Question: What is the reading of the measurement in the image?
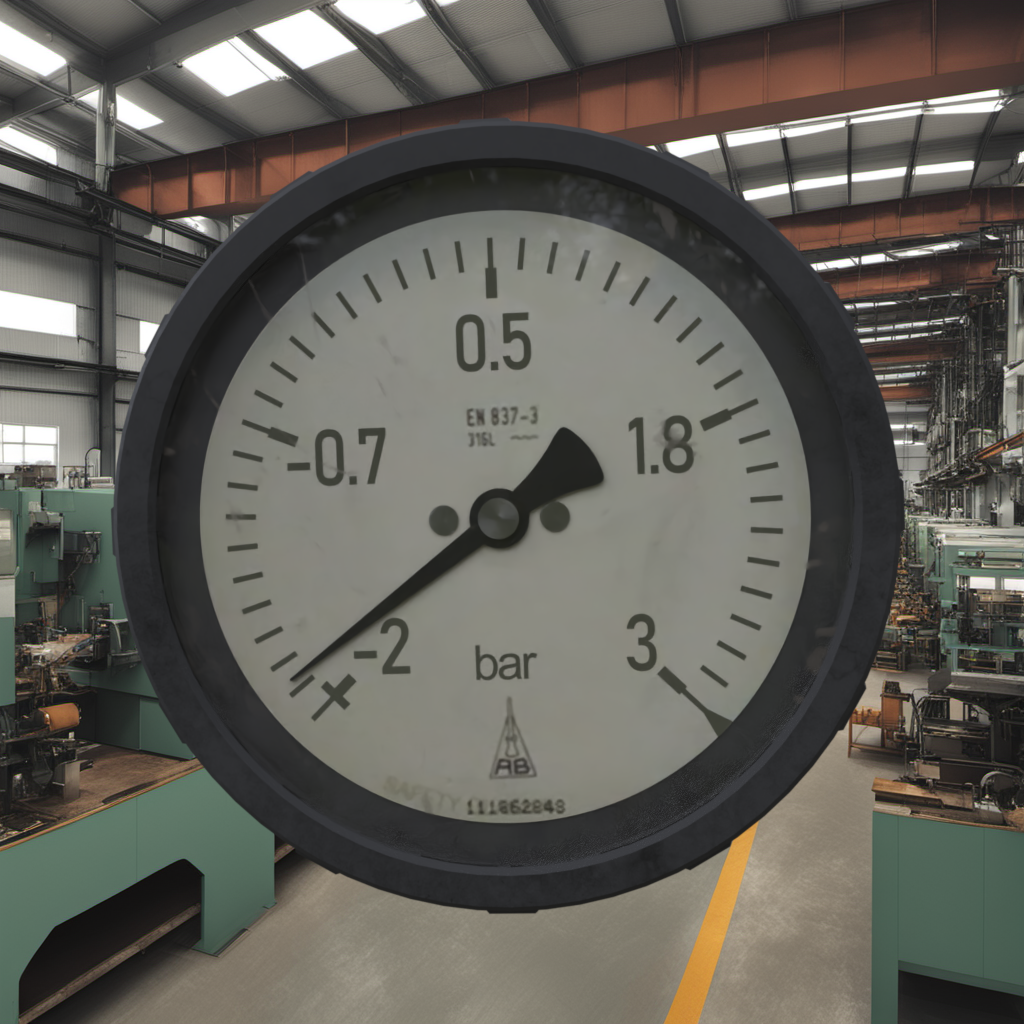
Answer: The result is -1.89
Question: What is the value range of the measurement in the image?
Answer: The range is from -2 to 3
Question: What is the minimum and maximum reading range of the measurement in the image?
Answer: The minimum value is -2 and the maximum value is 3